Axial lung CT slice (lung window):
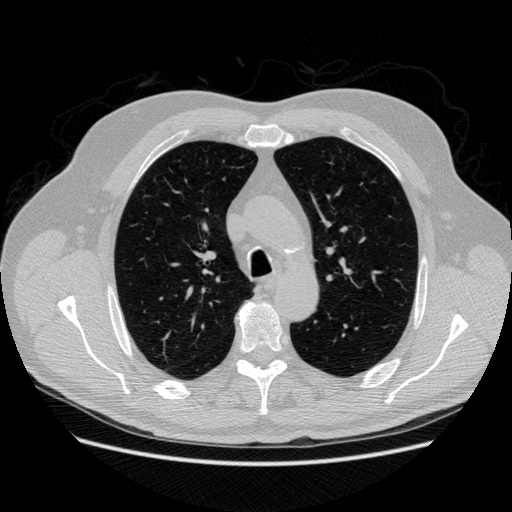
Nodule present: yes
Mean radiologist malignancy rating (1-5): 3